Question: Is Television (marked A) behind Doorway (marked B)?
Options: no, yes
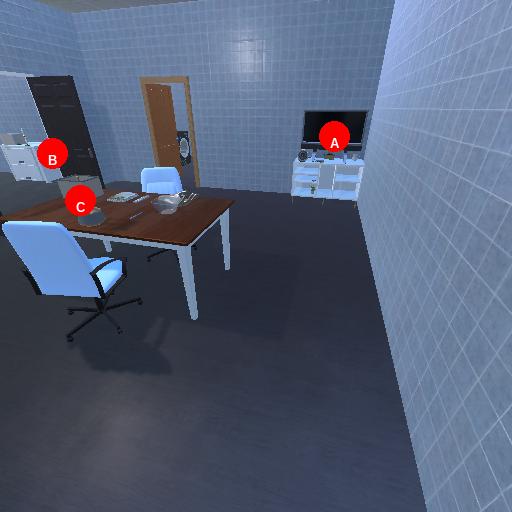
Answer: no